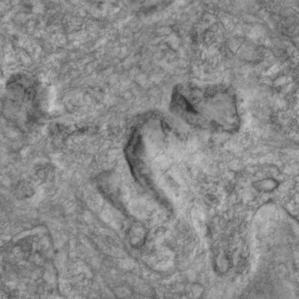
Label: non_frost